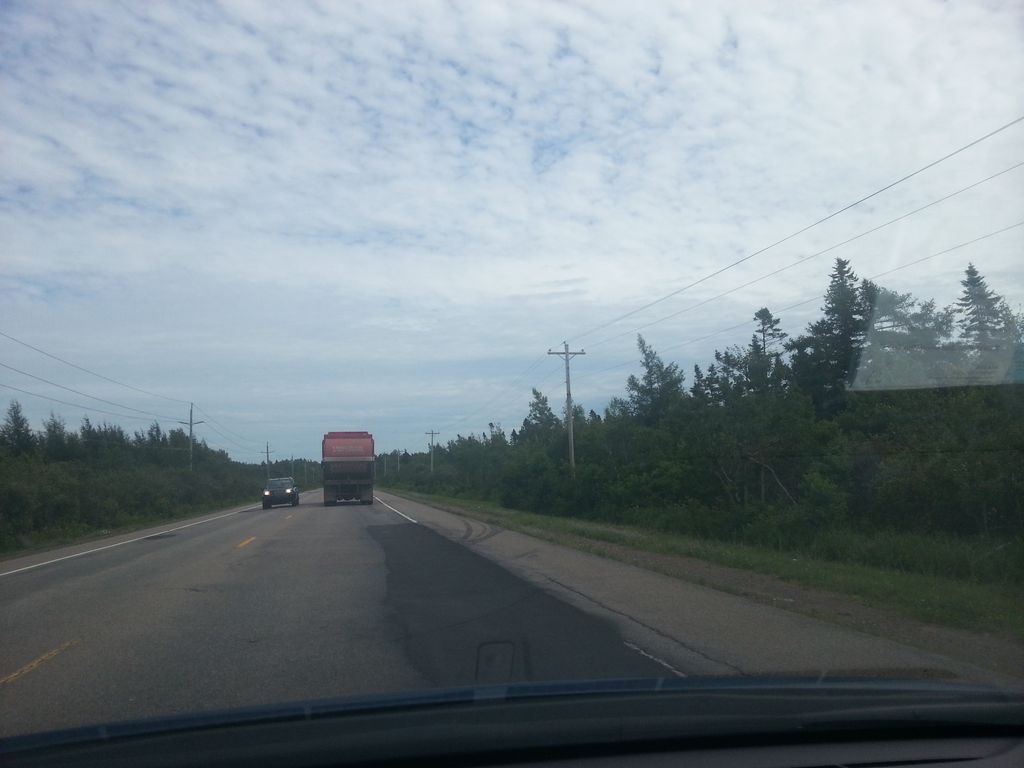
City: charlottetown